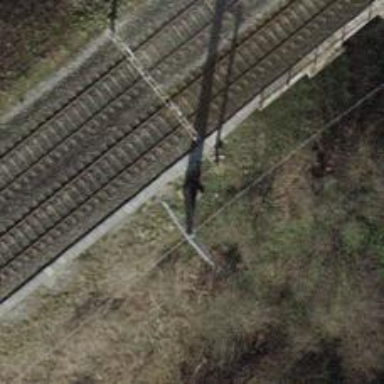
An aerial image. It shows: Power pole.